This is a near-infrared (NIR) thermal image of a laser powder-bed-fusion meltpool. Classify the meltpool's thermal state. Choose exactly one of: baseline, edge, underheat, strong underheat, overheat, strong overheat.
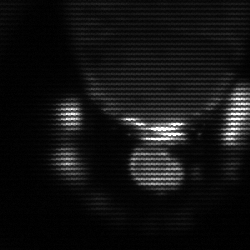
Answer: baseline